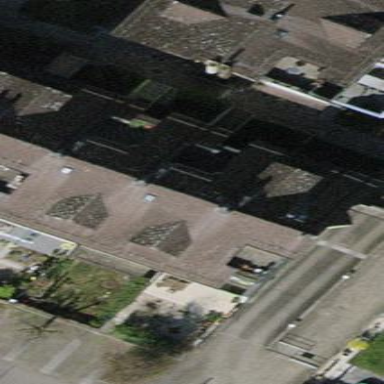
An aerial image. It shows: Terrace building.